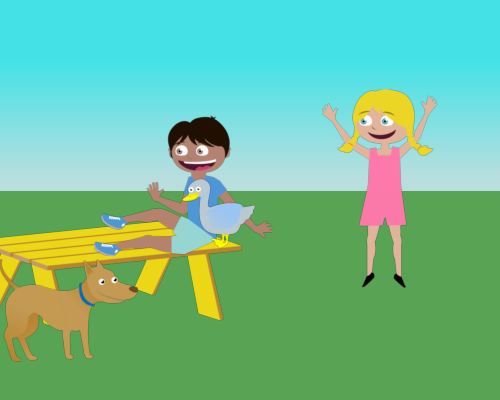
In the upper left, a dog is under a yellow bench. A boy sits in the center right. To the right, a duck looks left, above a joyful girl reaching out. A sandbox was mentioned, but I suggested a yellow bench. The dog is in the lower left.